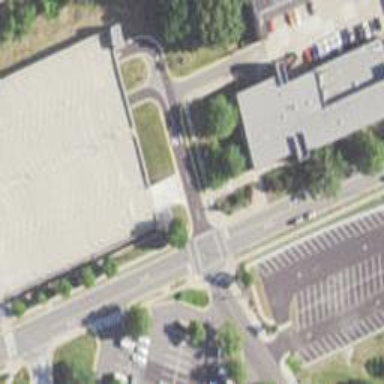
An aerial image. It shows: Footway crossing with marked asphalt surface.